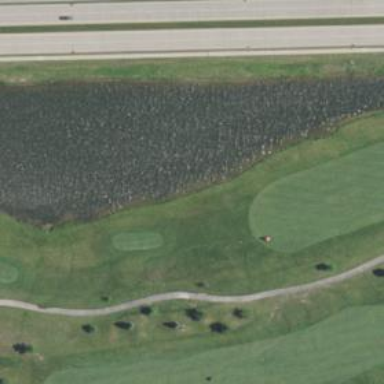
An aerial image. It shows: Picturesque scene of golf course with lateral water hazard.